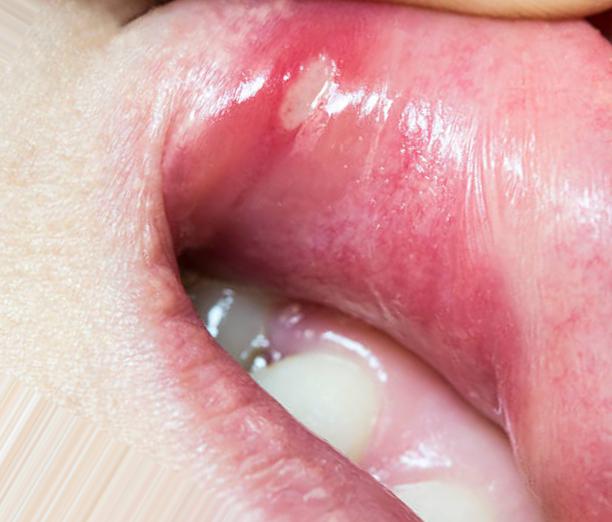
Condition: Mouth Ulcer